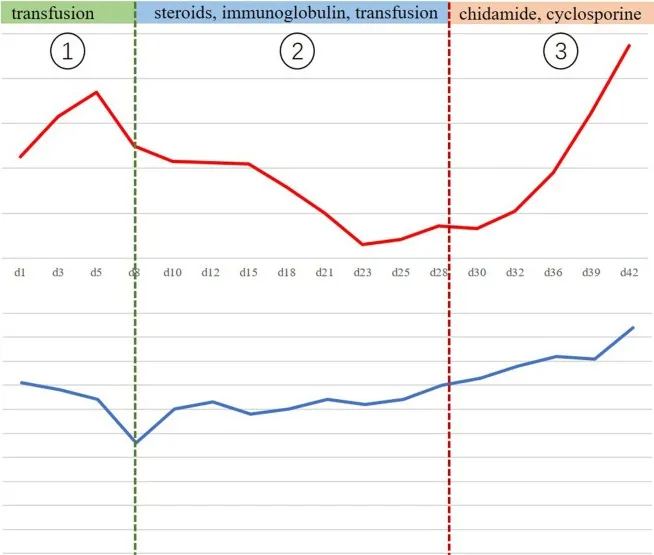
The clinical course of the treatment for relapsed/refractory angioimmunoblastic T cell lymphoma (AITL) with Evans syndrome. The clinical course from the occurrence of Evans syndrome to recovery. The continuous laboratory findings showed that anemia worsened quickly at the first stage, and the lowest number of Hb was 46 g/L. The main treatment was the transfusion of the washed red blood cells. The thrombocytopenia occurred 15 days later, and the lowest number of platelets was 15 x 109/L. Refractory/relapsed AITL combined with secondary Evans syndrome was diagnosed at the second stage. The patient received the first-line treatments for Evans syndrome including prednisone and intravenous immunoglobulin. However, anemia and thrombocytopenia did not improve significantly. The combination of chidamide and cyclosporine were administrated at the third stage, and the anemia and thrombocytopenia gradually improved.
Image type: pathology (immunostaining)